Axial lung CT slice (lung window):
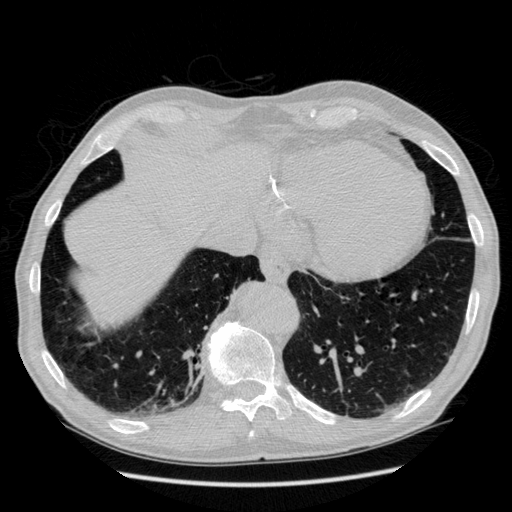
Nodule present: no